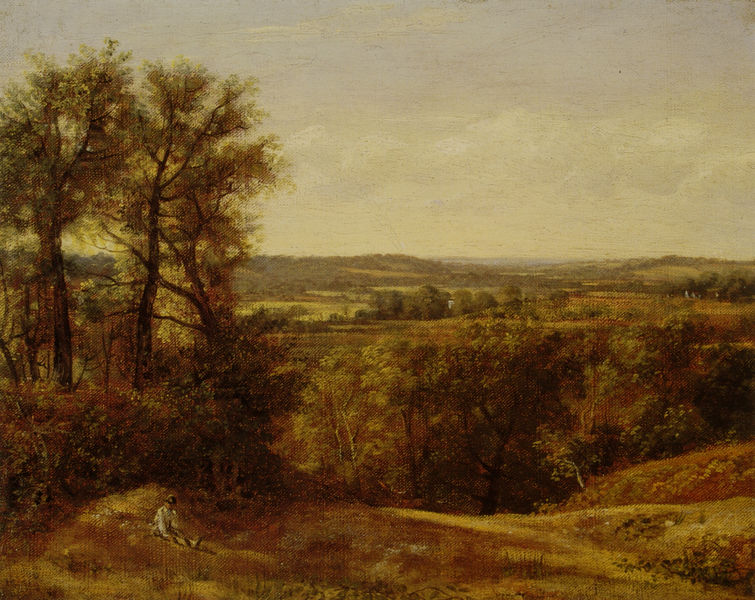
Titel: Dedham Vale
Künstler: John Constable
Standort: New Haven (Connecticut)
Institution: Yale Center for British Art
Schlagwörter: baum, berg, blau, blätter, gemälde, himmel, laub, mann, schatten, wolken, bäume, fluss, gelb, grün, landschaft, ocker, sitzen, äste, abend, blumen, braun, bunt, grau, hell, hintergrund, hut, licht, schwarz, weiss, ausblick, blick, gras, haus, rasen, rot, weg, wiese, wolke, malerei, alt, jung, mensch, öl, ebene, feld, felder, ferne, gräser, horizont, häuser, hügel, natur, stamm, strauch, weide, weite, busch, büsche, einsam, gebüsch, sonne, sträucher, figur, sitzend, klassizismus, blatt, person, pflanze, england, renaissance, tal, wald, anhöhe, deutschland, landschft, sommer, ruhe, ruhen, italien, vedute, berge, hang, dorf, farbe, hecke, hellgrün, vegetation, herbst, idylle, pause, picknick, rast, stille, friedrich, romantik, constable, staffage, stämme, sitzt, betrachtung, junge, fotografie, wandern, ideal, idyll, clown, lichtung, traum, soldat, leinwand, napoleon, ölmalerei, baumgruppe, jäger, blua, romantisch, wanderer, struktur, sonnenschein, hain, siedlung, caspar david friedrich, cdf, gewebe, kräuter, bäumw, rostrot, harlekin, bäum, august, juli, repoussoir, ruht, wlad, himmer, sträuche, früher, einzeln, hanf, himmel wolken, landschaftsdarstellung, altdorfer, hunge, radfahren, vormärz, wolkken, lichutng, constabel, wales, au, 19. jahrhundert, xhimmel, 1790, #mann, himmeel, #häuser, schträucher